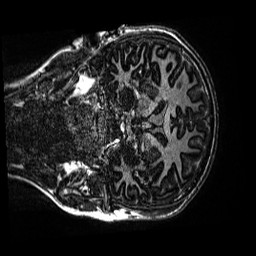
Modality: MP2RAGE
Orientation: coronal
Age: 12
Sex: male
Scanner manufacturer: siemens
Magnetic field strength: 3 T
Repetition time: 4 s
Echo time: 0.00299 s